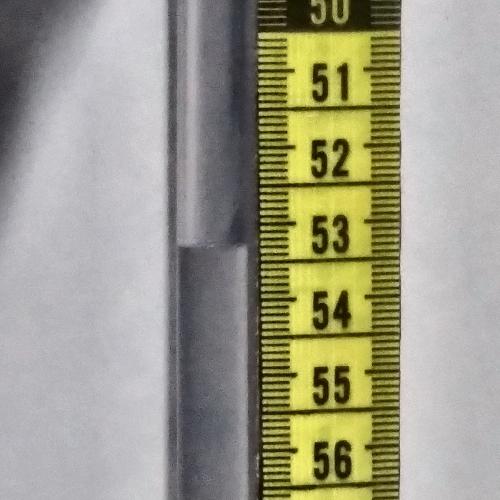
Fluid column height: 53.3 cm